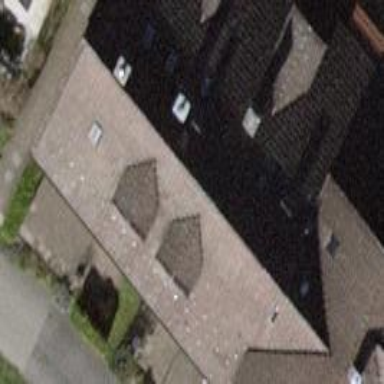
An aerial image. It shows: Building with gabled roof.